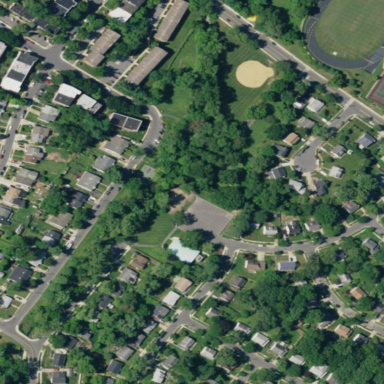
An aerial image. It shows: Municipal Park designated as leisure land.